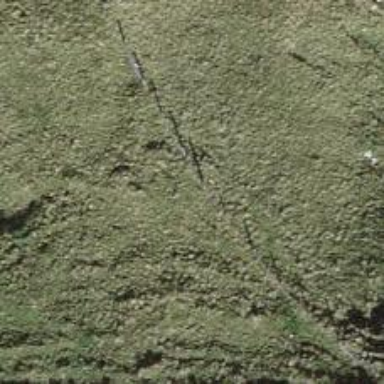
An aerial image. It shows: Path.